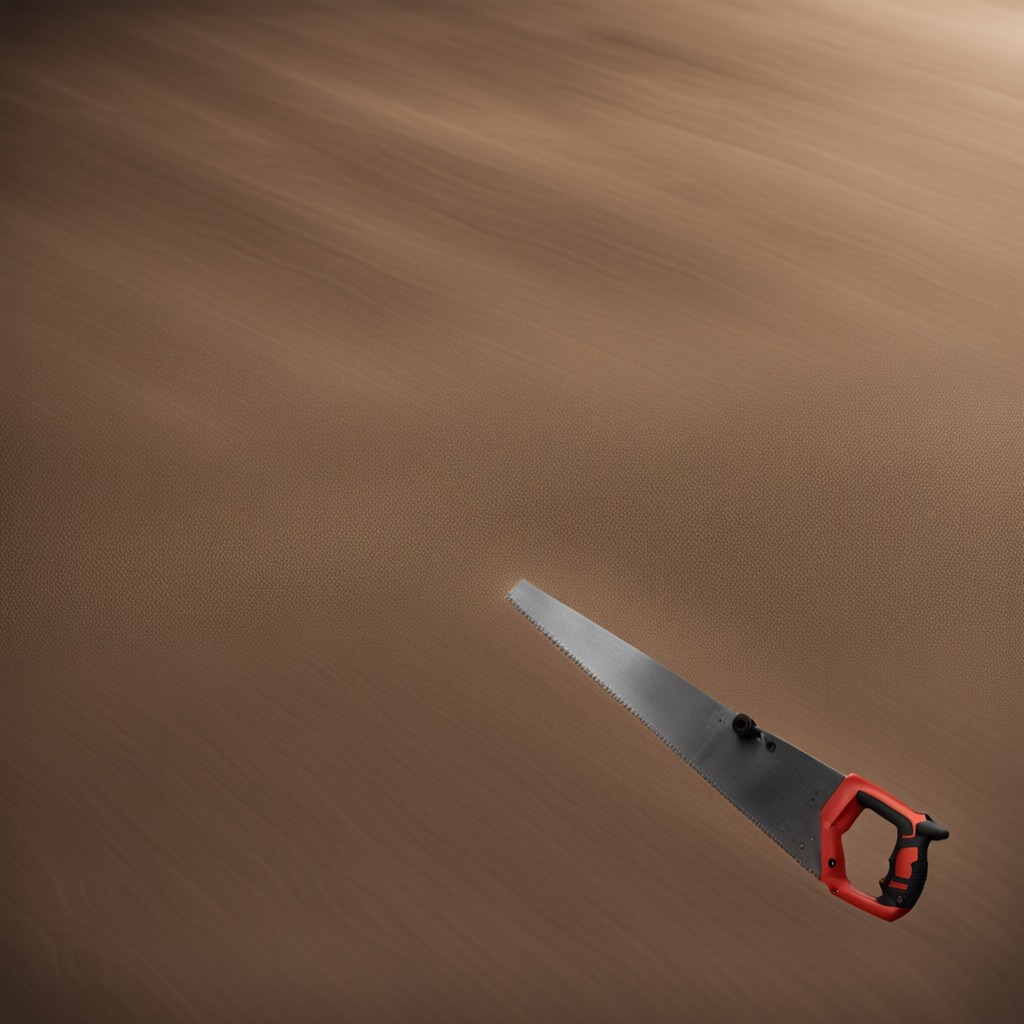
A metal saw is lying on a wooden table inside a workshop at night.